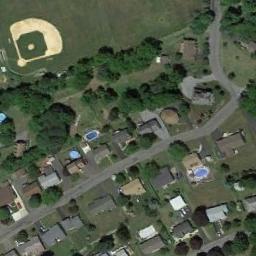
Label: baseball_diamond